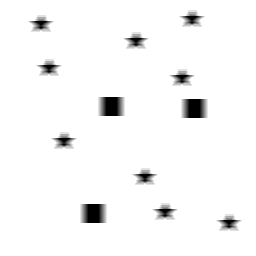
Squares: 3
Triangles: 0
Stars: 9
Total shapes: 12